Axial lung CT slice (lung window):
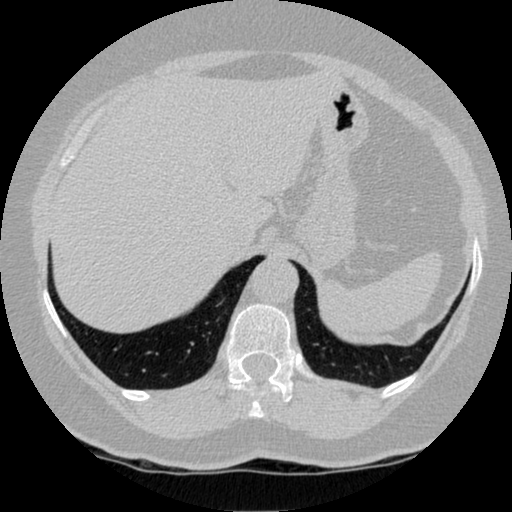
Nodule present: no